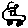
Label: car